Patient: sex M, age 72
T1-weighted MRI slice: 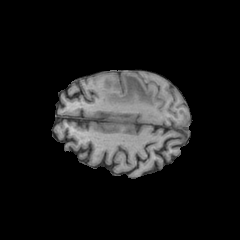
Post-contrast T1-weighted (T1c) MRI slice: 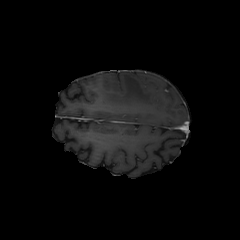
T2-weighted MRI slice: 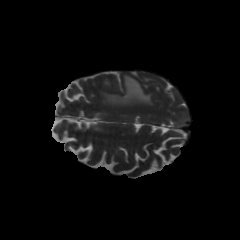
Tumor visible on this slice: yes
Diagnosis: Glioblastoma, IDH-wildtype
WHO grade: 4